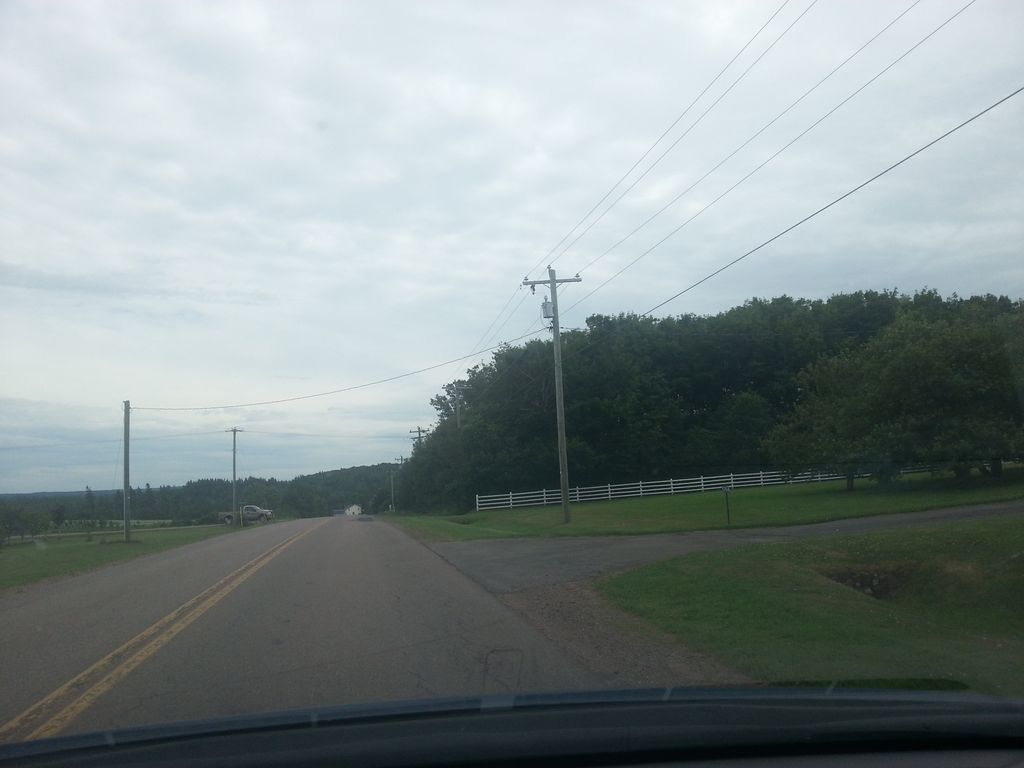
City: charlottetown